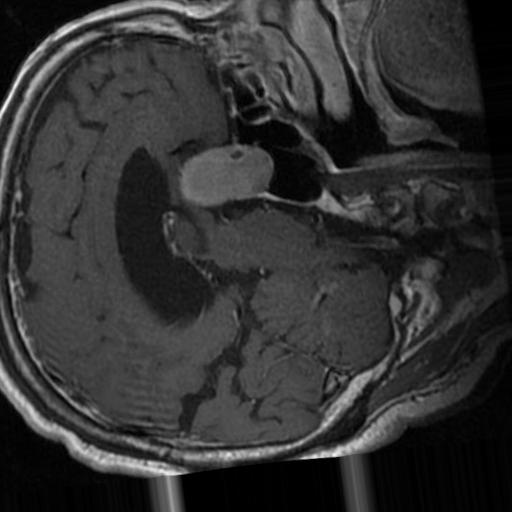
Label: brain_tumor